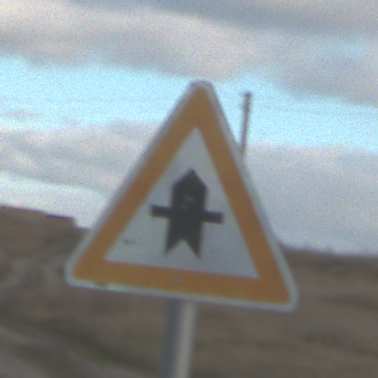
Verkehrszeichen: Vorfahrt
Umgebung: Outdoor, RoadRail
Tageszeit: SunriseSunset
Wetter: PartlyCloudy
Licht: Natural
Jahreszeit: NotSpecified
Kontrast: LowContrast